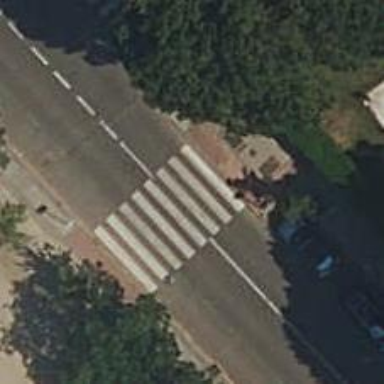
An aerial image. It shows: Uncontrolled road crossing.